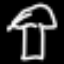
Label: mushroom